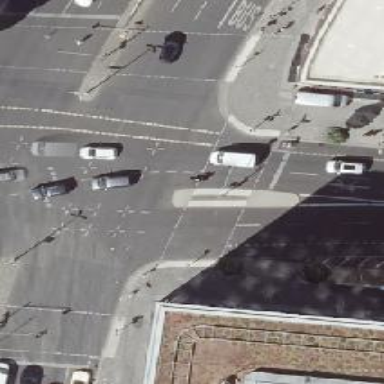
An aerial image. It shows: Crossing with traffic signals.